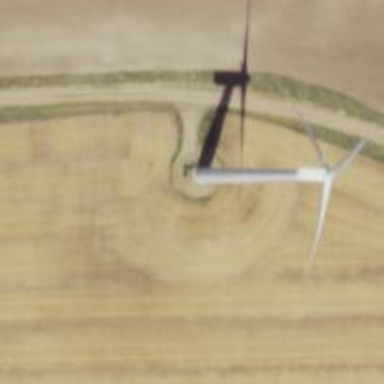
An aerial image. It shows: Wind generator using wind turbines of horizontal axis.